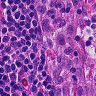
Metastatic tissue present: no